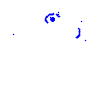
Particle: electron